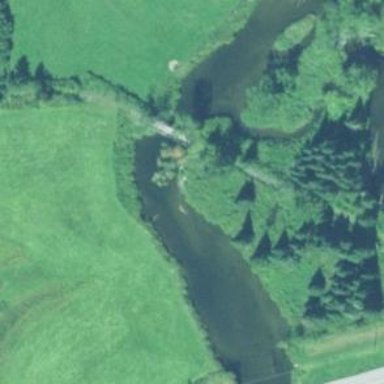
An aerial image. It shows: Covered bridge over path.